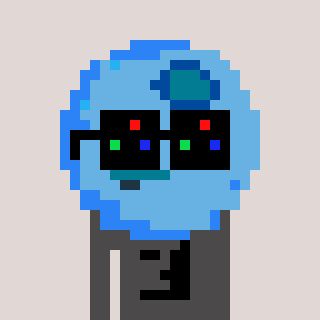
a pixel art character with square black sunglasses, a blueberry-shaped head and a grayscale-colored body on a warm background